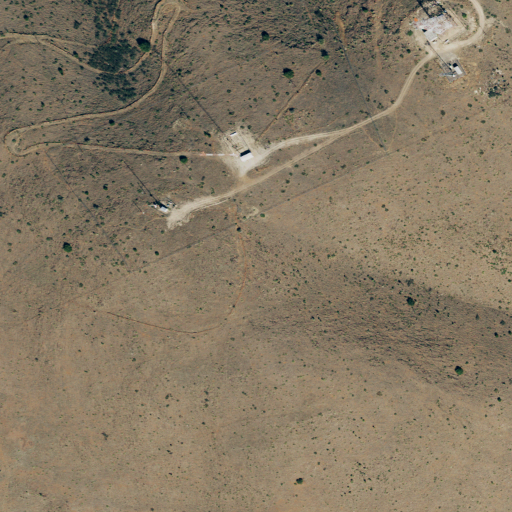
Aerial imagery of mountain in Texas named Alpine Hill containing shrub, grassland, and low intensity development